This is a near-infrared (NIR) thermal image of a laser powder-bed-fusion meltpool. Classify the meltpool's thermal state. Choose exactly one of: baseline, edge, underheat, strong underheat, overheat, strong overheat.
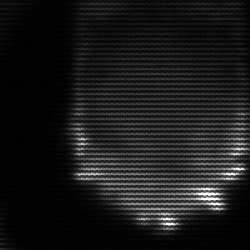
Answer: strong underheat